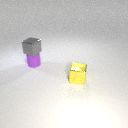
small purple rubber cylinder to the left of small yellow metal cube